Field crop: maize
Growth stage: 2
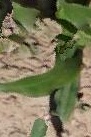
Species: maize